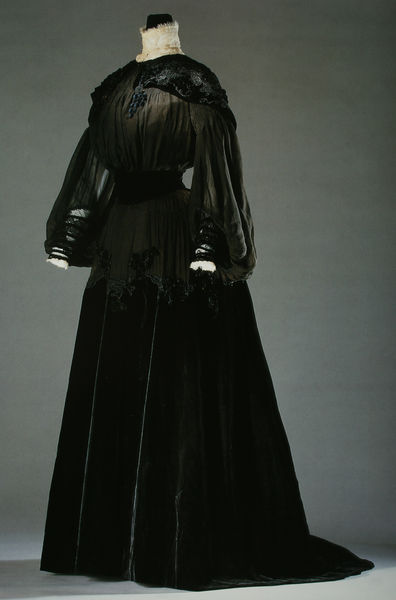
Titel: Tageskleid
Künstler: Jeanne Paquin
Standort: Kyoto (Japan)
Institution: Kyoto Costume Institute
Schlagwörter: blau, schatten, umhang, weiß, ausschnitt, elegant, frau, grau, kleid, licht, schwarz, dame, gürtel, mode, rock, wand, bluse, falten, kleidung, kragen, lang, samt, spitze, trauer, weit, ärmel, bild, boden, gewand, kostüm, stickerei, stoff, saum, spitzen, puffärmel, schleppe, taille, japan, tüll, witwe, büste, robe, model, abendkleid, foto, fotografie, photographie, schnitt, manschette, puppe, photo, ausstellung, tracht, talie, durchsichtig, tageskleid, gewebe, textil, bodenlang, kyoto, kleiderpuppe, sptze, trauerkleid, 1800, kjoto, traur, taglie